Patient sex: M
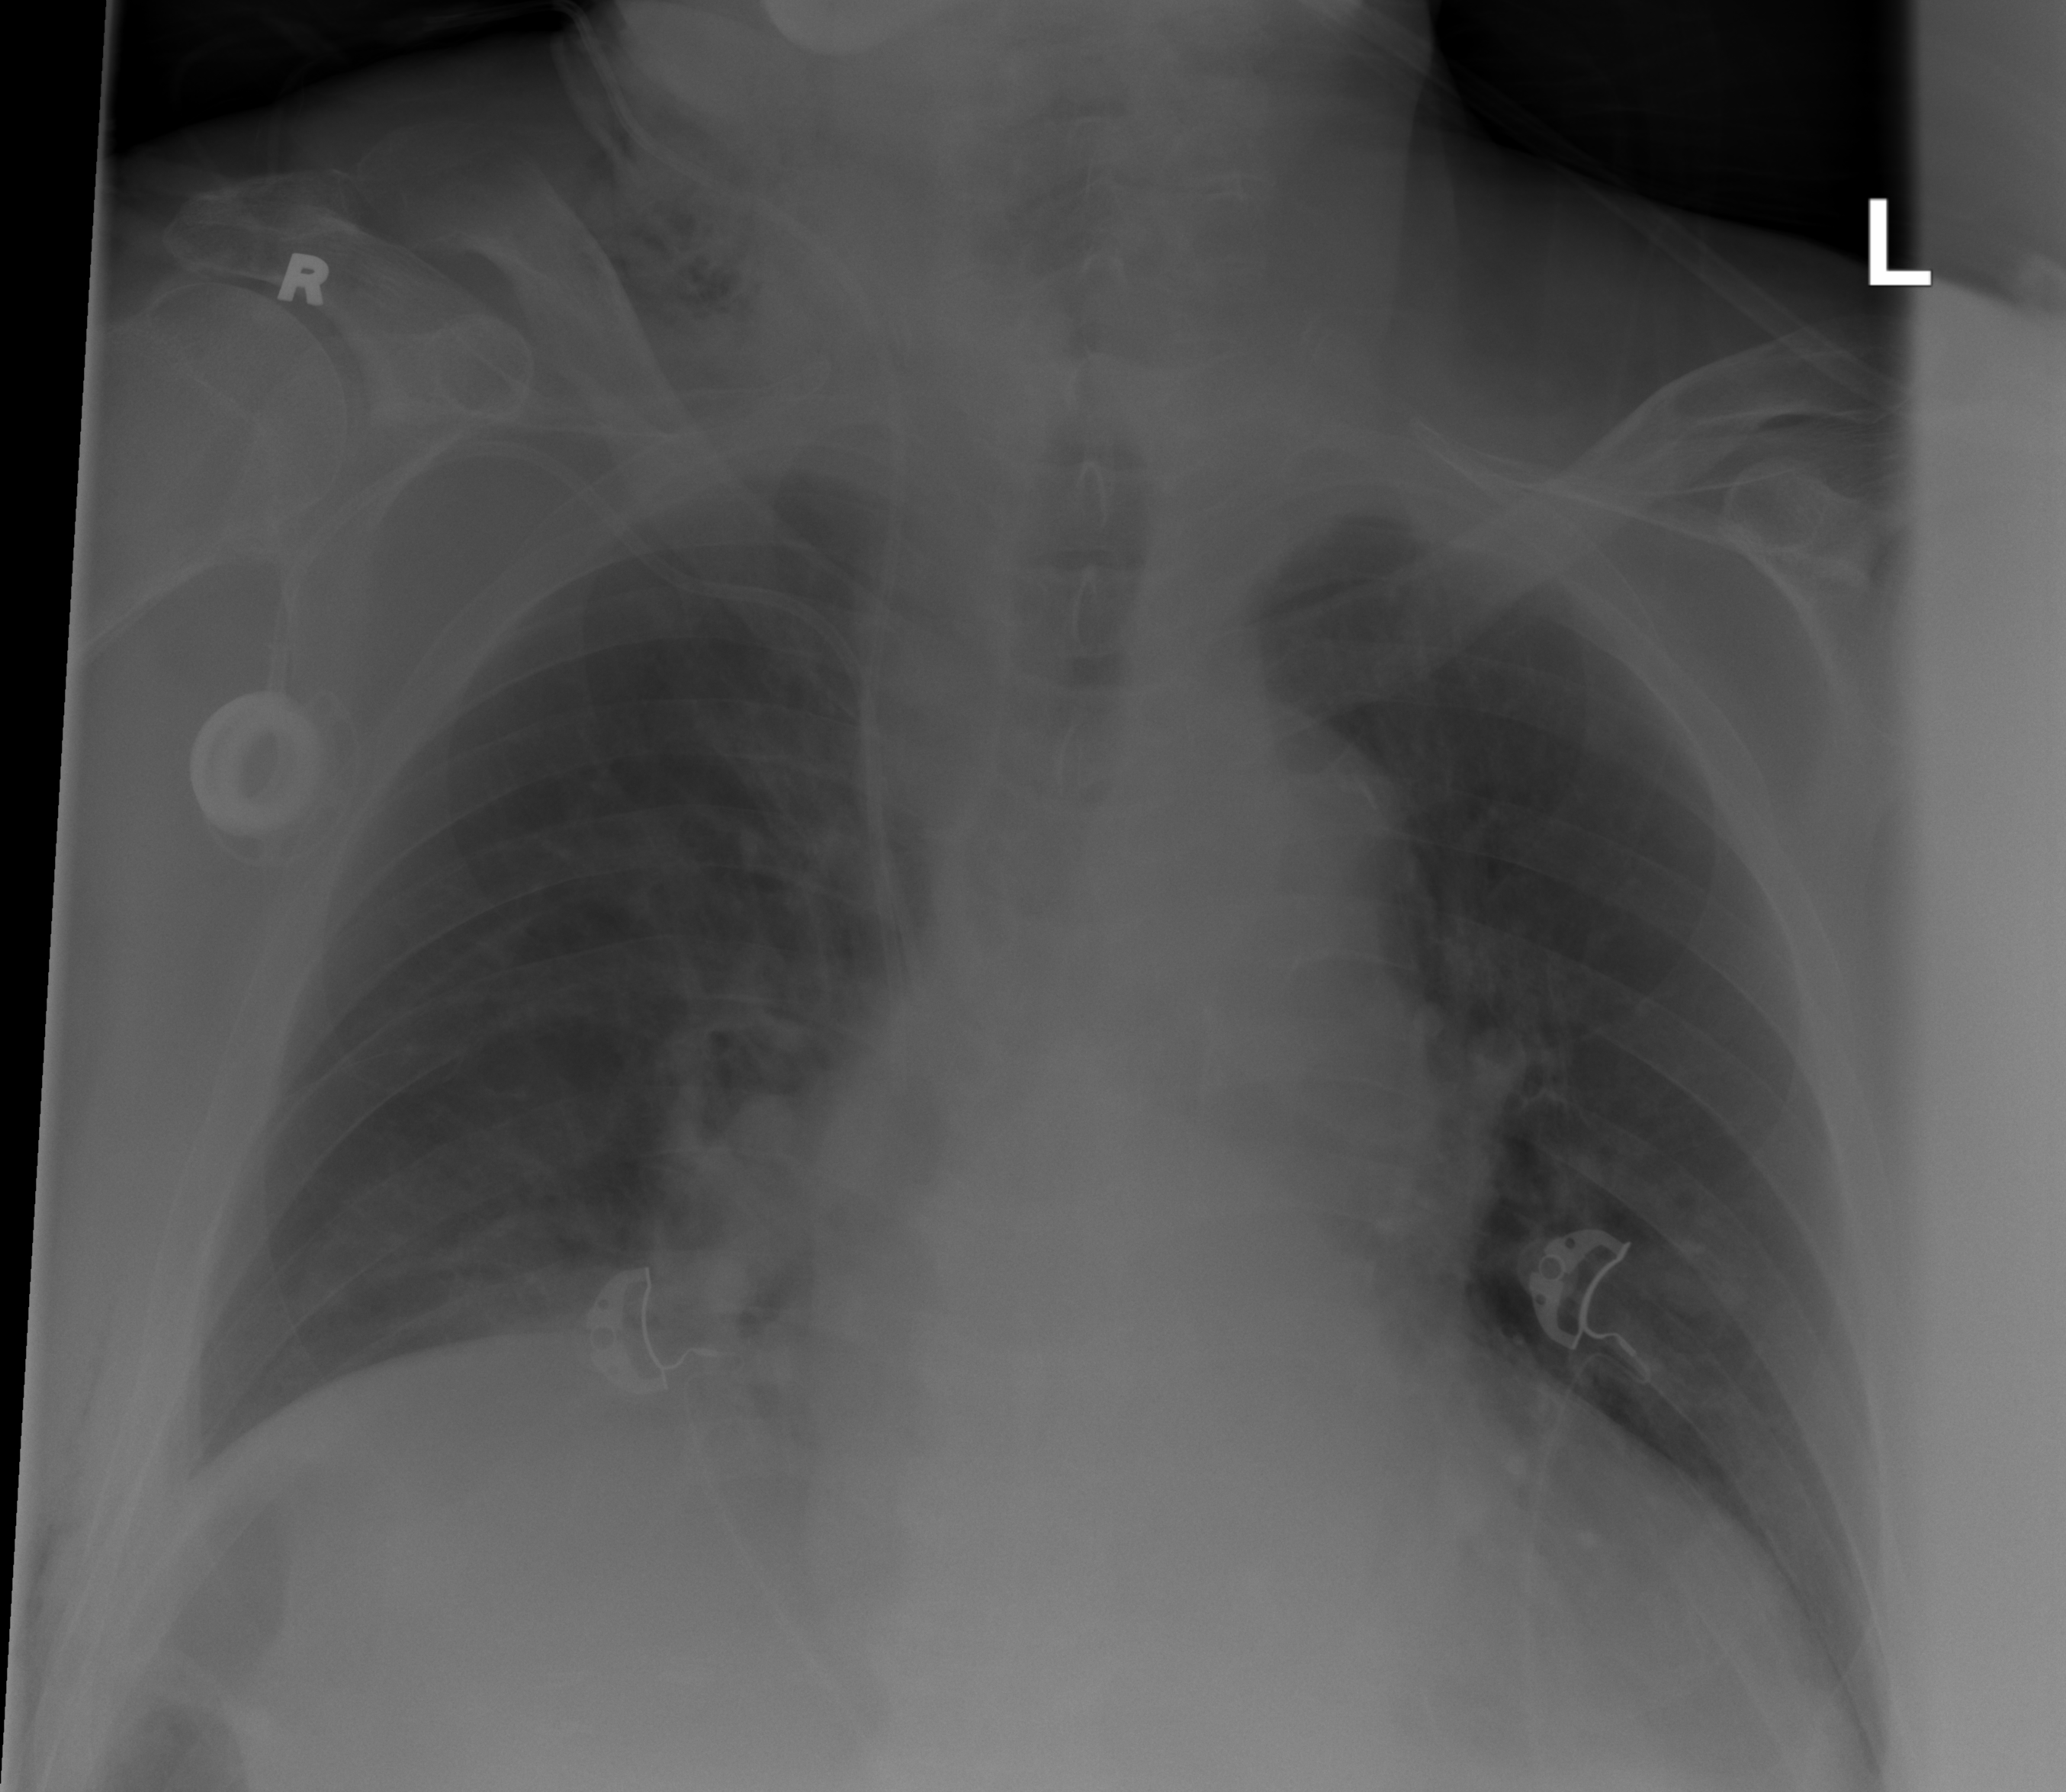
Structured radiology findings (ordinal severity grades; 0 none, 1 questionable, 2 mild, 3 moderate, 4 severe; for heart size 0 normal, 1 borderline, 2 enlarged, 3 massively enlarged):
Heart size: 1
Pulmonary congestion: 2
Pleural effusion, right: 0
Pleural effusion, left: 1
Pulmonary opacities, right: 1
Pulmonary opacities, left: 0
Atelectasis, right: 2
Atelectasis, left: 2